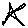
Label: star